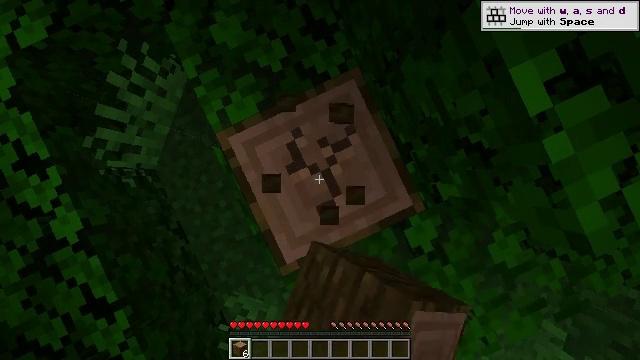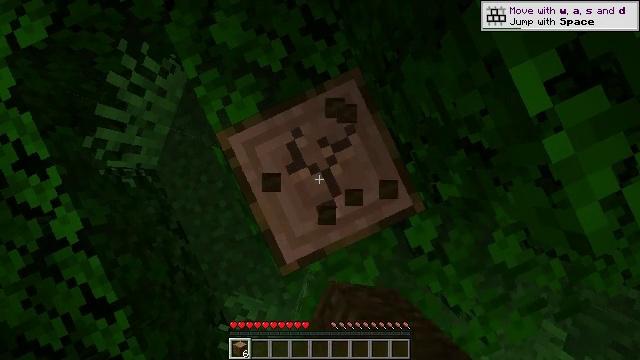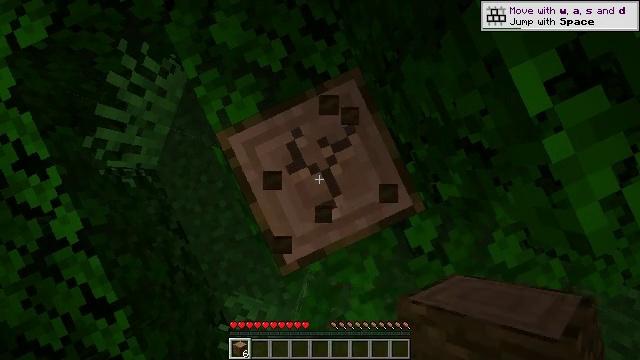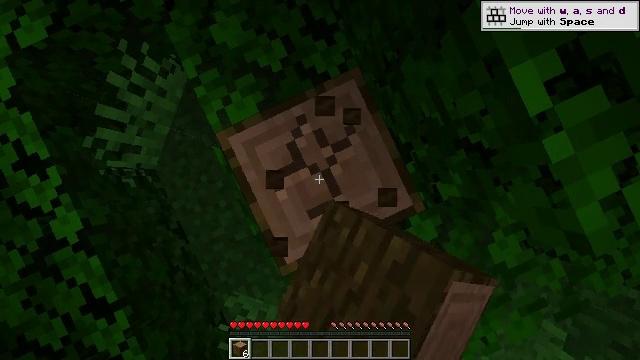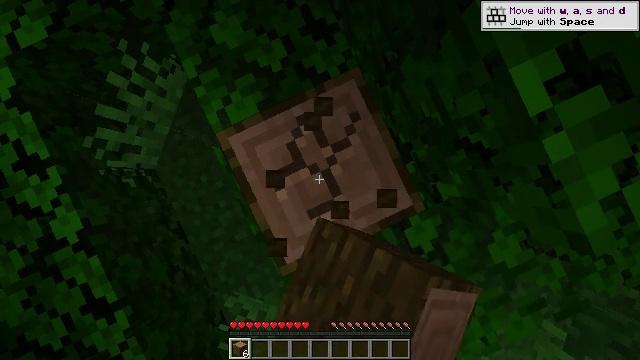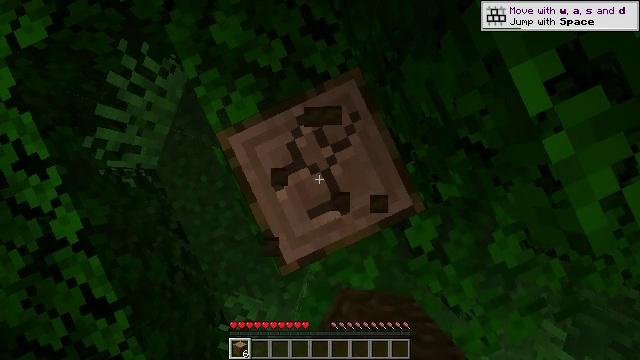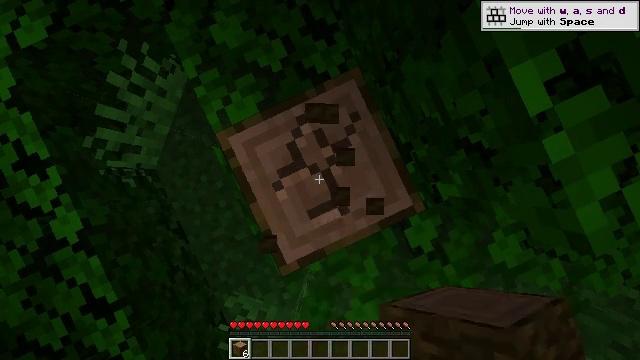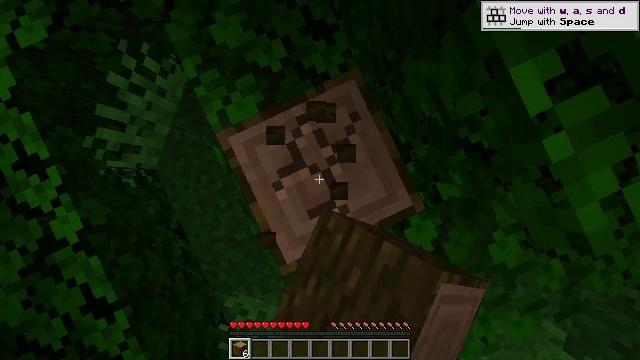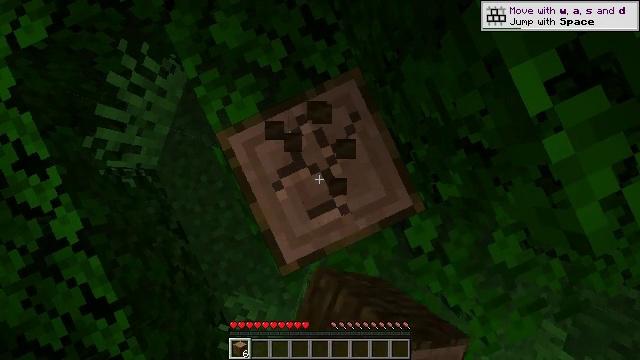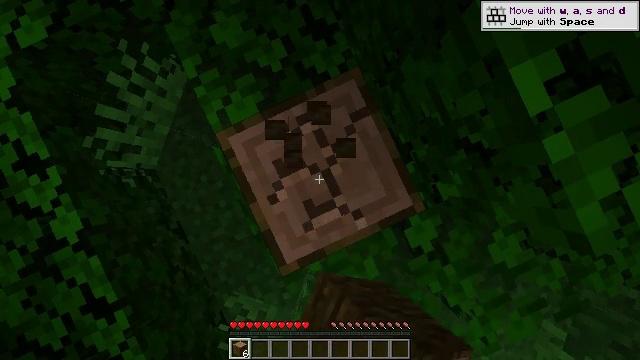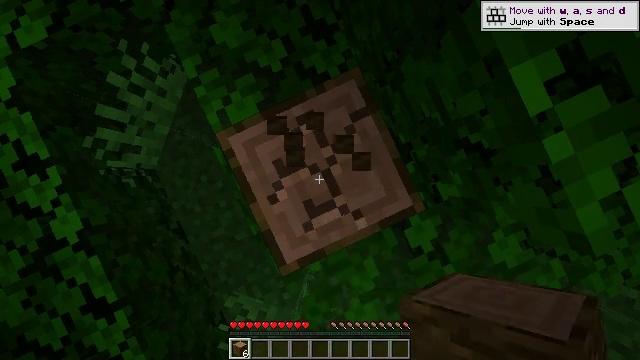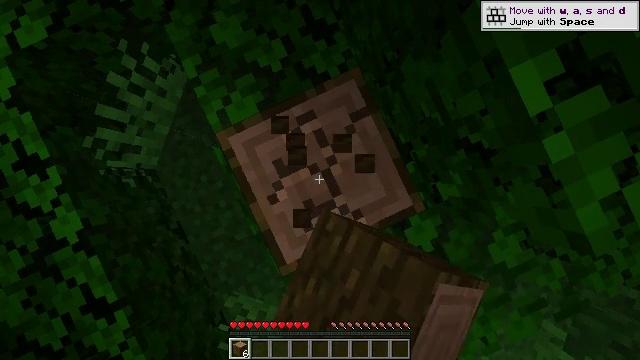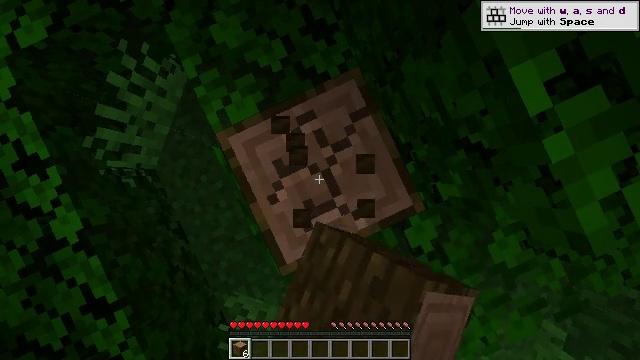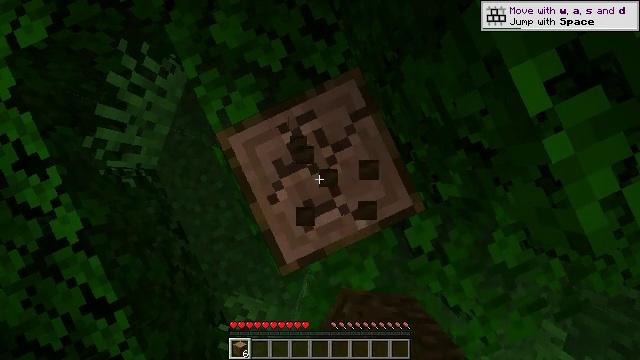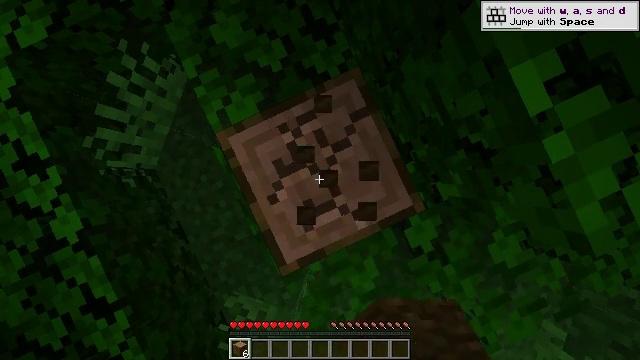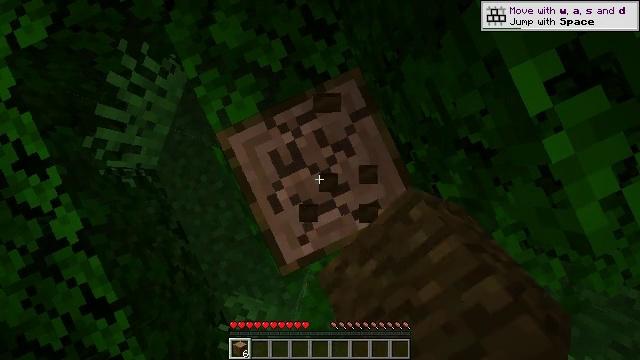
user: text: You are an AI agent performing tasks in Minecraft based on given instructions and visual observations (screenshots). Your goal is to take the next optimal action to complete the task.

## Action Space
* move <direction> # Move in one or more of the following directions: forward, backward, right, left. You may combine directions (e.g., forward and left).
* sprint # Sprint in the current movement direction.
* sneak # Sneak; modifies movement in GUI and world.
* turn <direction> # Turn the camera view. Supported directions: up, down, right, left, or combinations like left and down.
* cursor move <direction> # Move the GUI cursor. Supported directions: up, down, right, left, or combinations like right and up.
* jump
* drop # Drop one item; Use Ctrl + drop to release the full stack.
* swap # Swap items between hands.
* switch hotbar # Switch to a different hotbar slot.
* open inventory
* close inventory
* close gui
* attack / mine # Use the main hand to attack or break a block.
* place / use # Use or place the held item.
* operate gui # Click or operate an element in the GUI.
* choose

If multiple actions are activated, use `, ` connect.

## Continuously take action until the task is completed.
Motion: motion action
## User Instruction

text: Mine the jungle log in the rainforest biome.
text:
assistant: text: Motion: attack / mine
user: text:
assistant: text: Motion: attack / mine
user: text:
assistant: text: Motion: attack / mine
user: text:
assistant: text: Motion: attack / mine
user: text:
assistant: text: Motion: attack / mine
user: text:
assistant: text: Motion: attack / mine
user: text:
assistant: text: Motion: attack / mine
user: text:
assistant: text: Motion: attack / mine
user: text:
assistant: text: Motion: attack / mine
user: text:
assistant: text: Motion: attack / mine
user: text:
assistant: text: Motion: attack / mine
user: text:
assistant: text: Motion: attack / mine
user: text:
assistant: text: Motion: attack / mine
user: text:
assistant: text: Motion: attack / mine
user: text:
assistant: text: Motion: attack / mine
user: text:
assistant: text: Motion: attack / mine
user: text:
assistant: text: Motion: attack / mine
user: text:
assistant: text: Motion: attack / mine
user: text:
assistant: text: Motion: attack / mine
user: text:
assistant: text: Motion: attack / mine
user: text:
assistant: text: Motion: attack / mine
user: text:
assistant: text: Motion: attack / mine
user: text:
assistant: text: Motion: attack / mine
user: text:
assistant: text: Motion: attack / mine
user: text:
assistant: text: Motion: attack / mine
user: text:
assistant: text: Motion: attack / mine
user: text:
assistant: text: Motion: attack / mine
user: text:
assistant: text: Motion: attack / mine
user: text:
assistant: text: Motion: attack / mine
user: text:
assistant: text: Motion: attack / mine